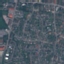
Land use / land cover class: Residential